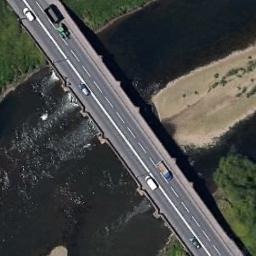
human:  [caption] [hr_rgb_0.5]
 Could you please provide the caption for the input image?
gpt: A bridge built on a dark green river and the river island of the river while some green plants on both sides of the river .

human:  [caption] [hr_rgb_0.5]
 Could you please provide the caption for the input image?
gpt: Most of the area the bridge crosses is bare land .

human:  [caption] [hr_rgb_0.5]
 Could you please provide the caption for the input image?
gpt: A bridge connects the land on both sides of the deep blue river  There are many cars on the bridge  There is a sand bar in the middle of the river .

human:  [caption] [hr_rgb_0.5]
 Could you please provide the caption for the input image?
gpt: There is a bridge with some cars over the water and land .

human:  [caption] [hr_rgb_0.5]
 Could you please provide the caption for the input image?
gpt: There are many cars on the bridge .